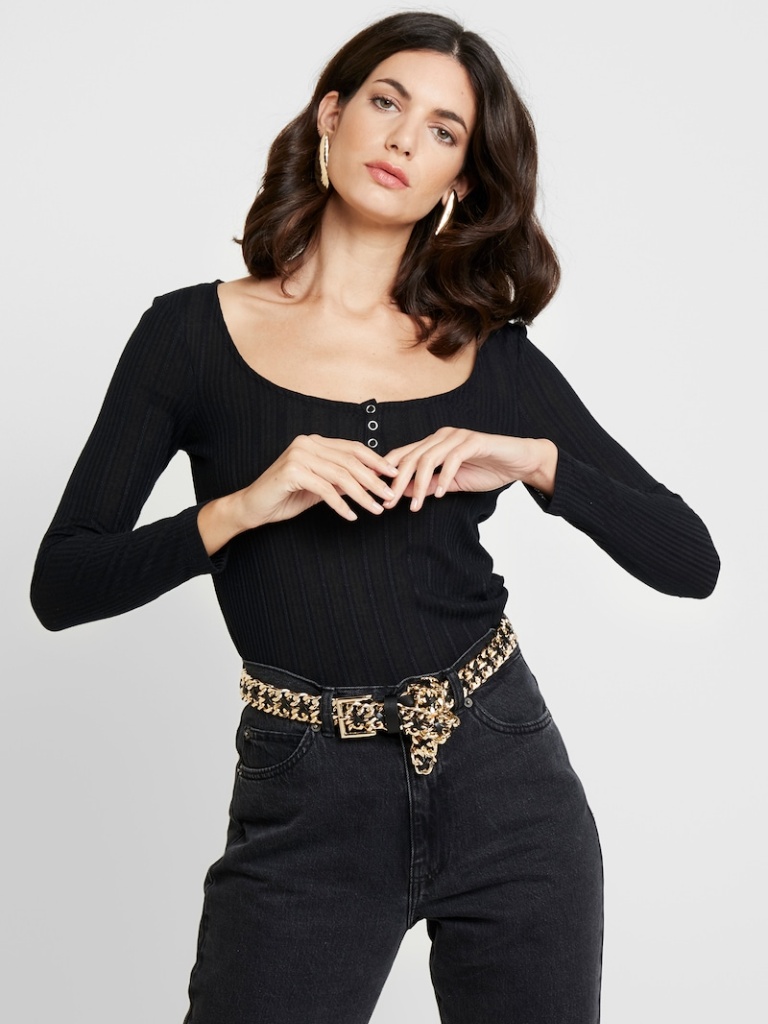
knit tight a long-sleeved with the sleeves down waist length Fully Tucked in scoop top